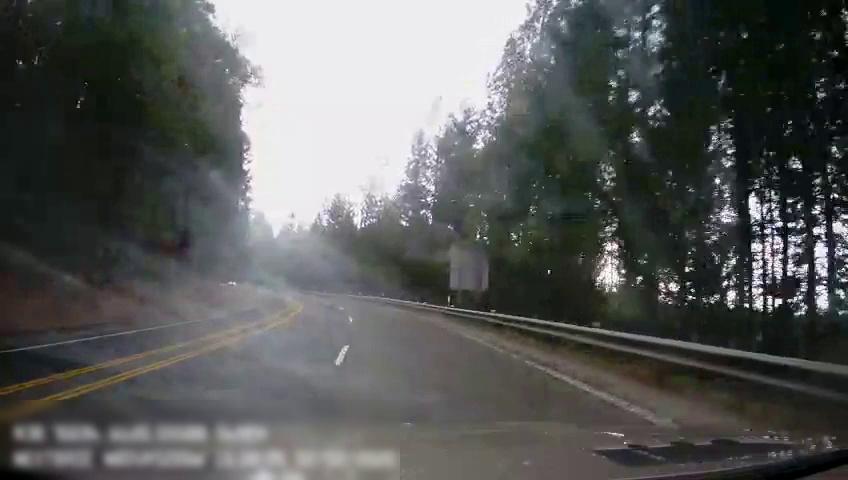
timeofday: Day
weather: Cloudy
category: Drivable Space
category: Lanes | Current Lane
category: Lanes | Current Lane
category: Lanes | Opposite Lane
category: Lanes | Alternate Lane
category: Lanes | Opposite Lane